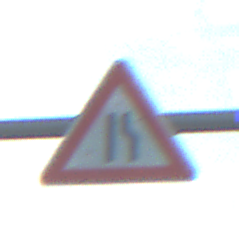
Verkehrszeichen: EinseitigVerengteFahrbahnRechts
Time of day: SunriseSunset
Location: Outdoor (RoadRail)
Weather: PartlyCloudy
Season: NotSpecified
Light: Natural